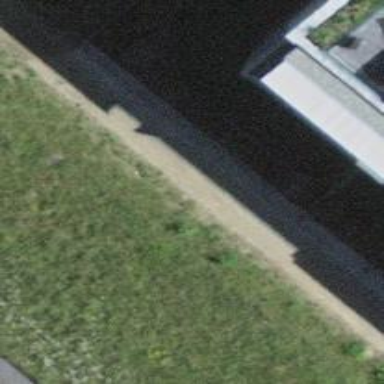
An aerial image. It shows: Paved track with grade 3 surface.